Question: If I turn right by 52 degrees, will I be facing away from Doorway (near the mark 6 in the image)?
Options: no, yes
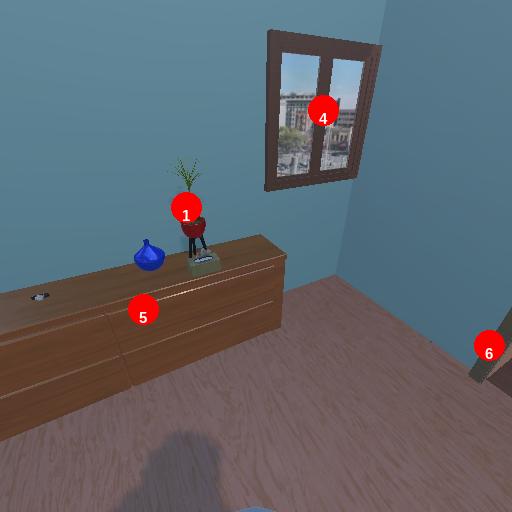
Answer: no